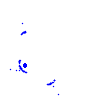
Particle: pion